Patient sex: M
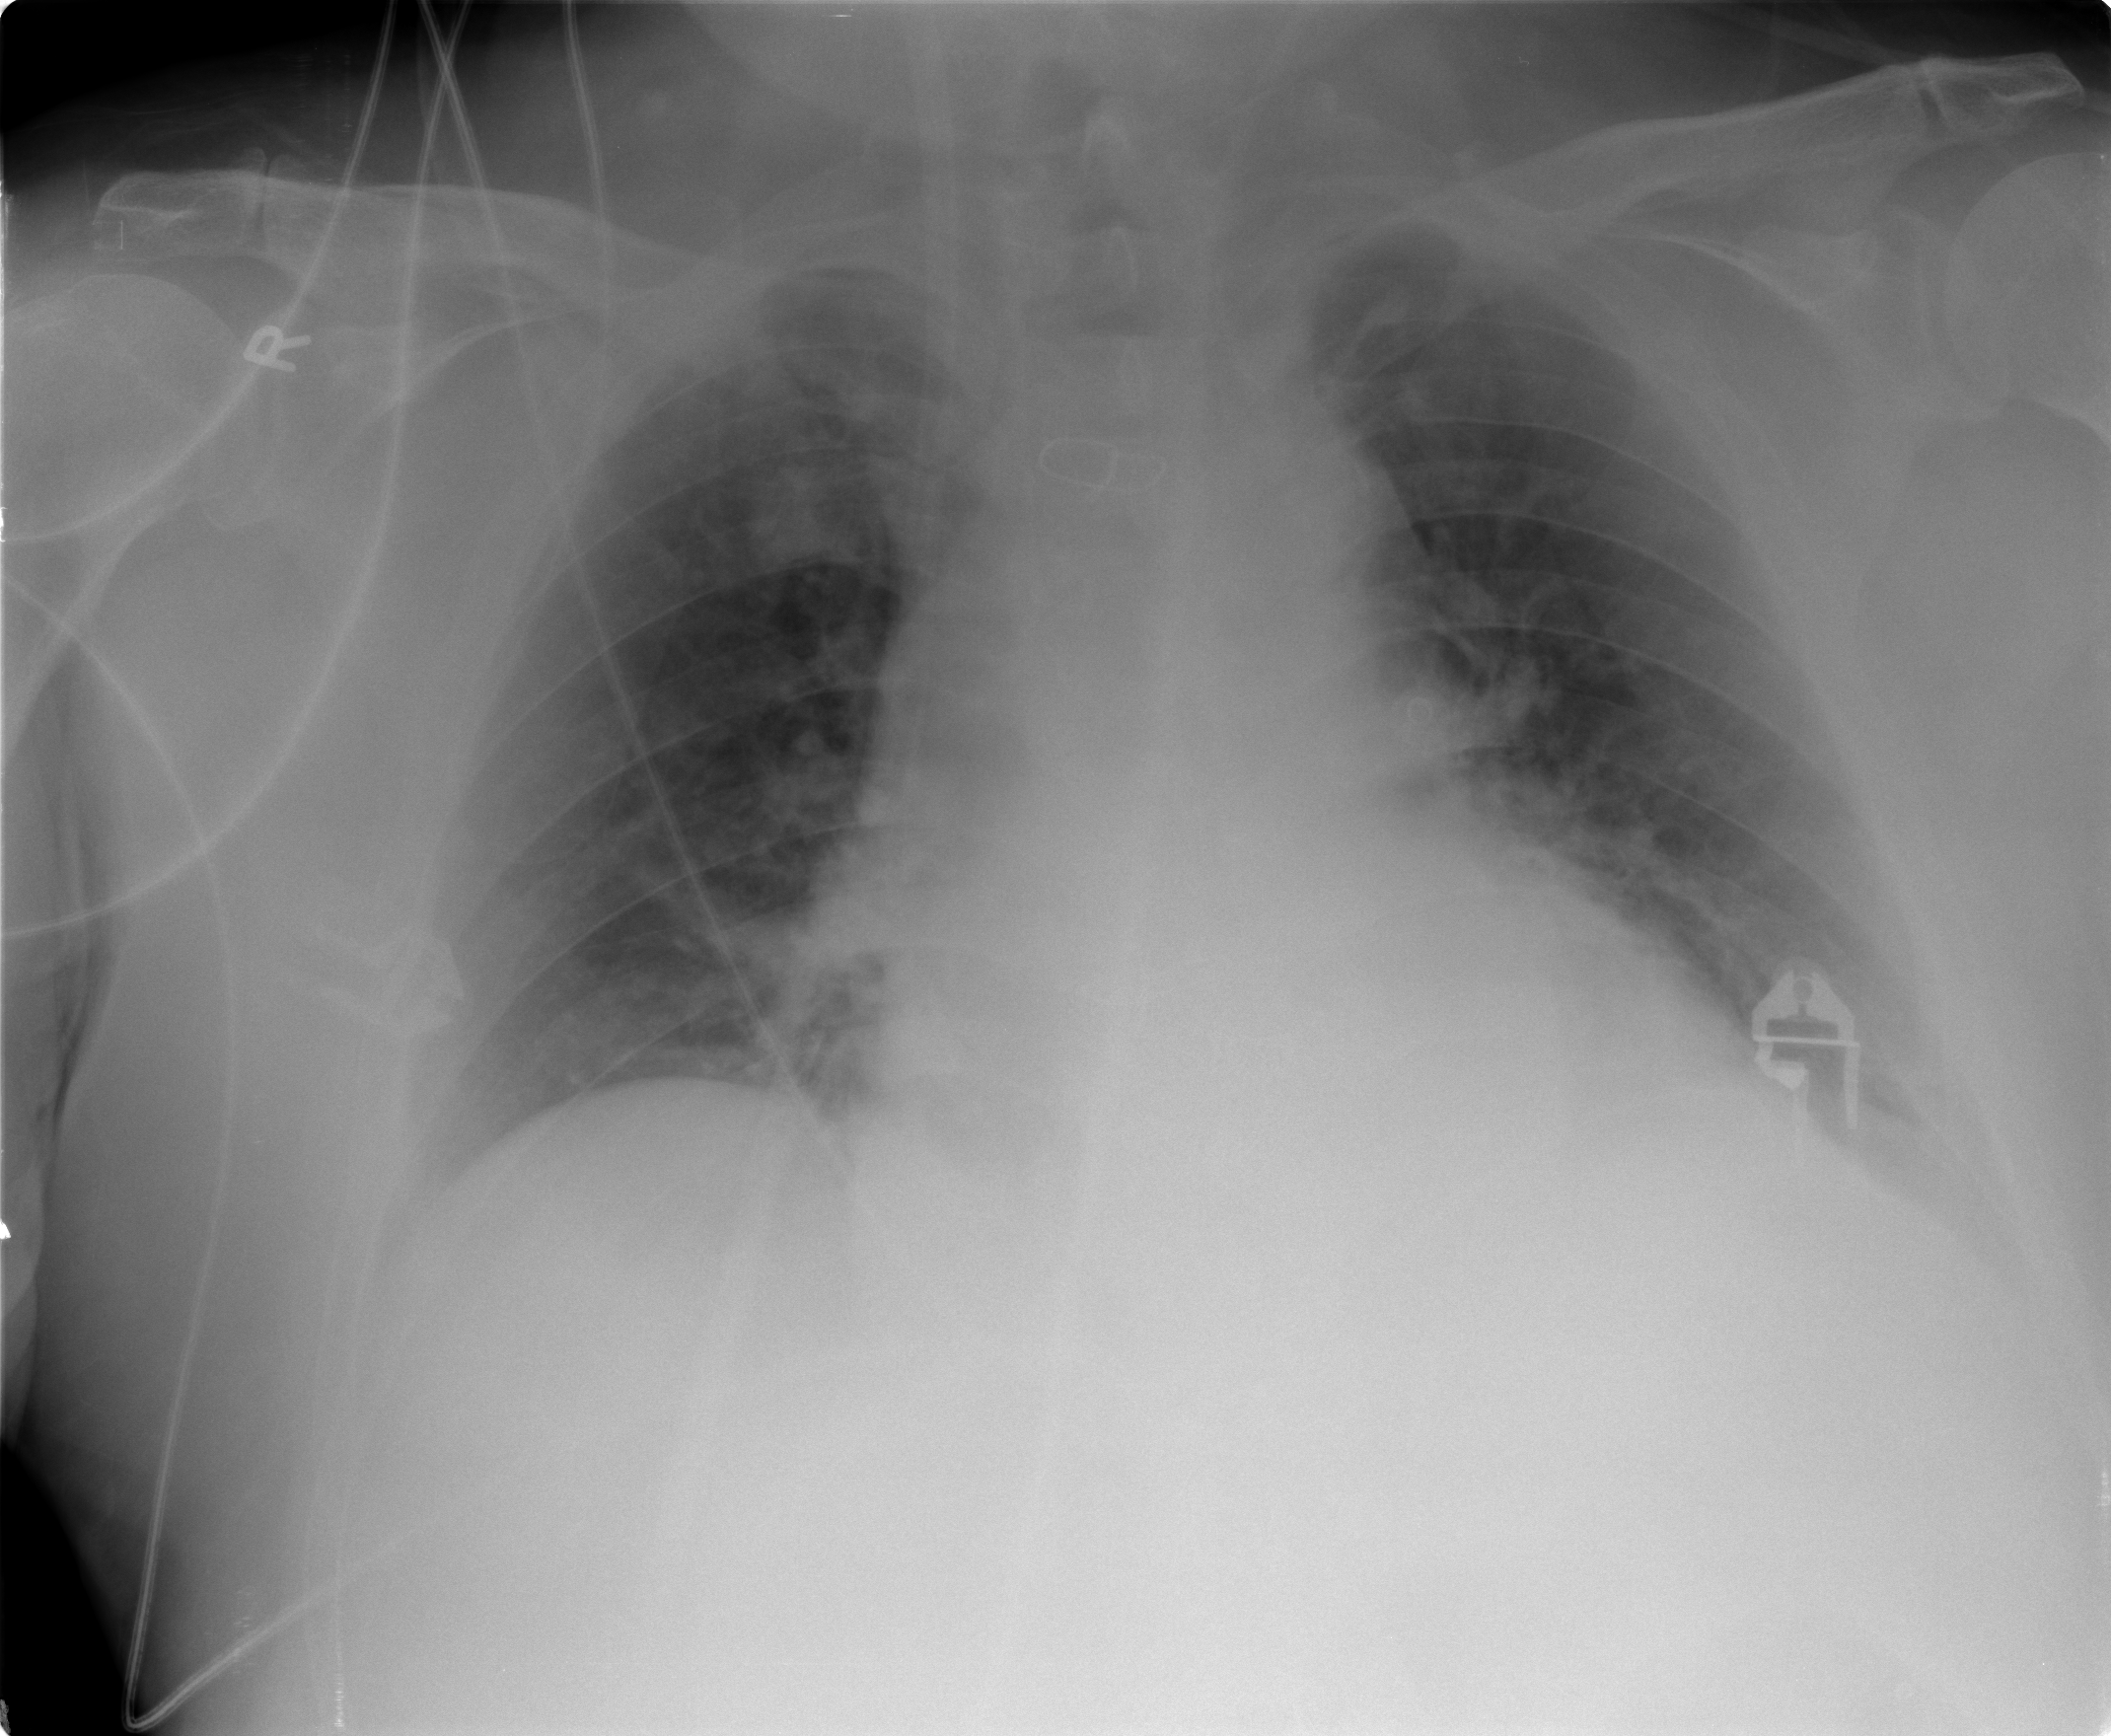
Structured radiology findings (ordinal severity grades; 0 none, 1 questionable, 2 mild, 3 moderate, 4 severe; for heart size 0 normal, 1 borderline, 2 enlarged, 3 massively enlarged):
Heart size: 2
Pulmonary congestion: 2
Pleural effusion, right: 0
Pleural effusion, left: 2
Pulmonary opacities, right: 2
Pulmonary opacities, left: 2
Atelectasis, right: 0
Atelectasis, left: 0